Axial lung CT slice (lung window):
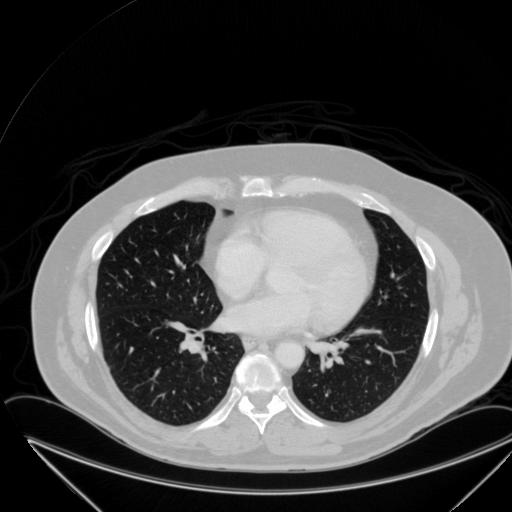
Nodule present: no